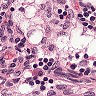
Metastatic tissue present: no